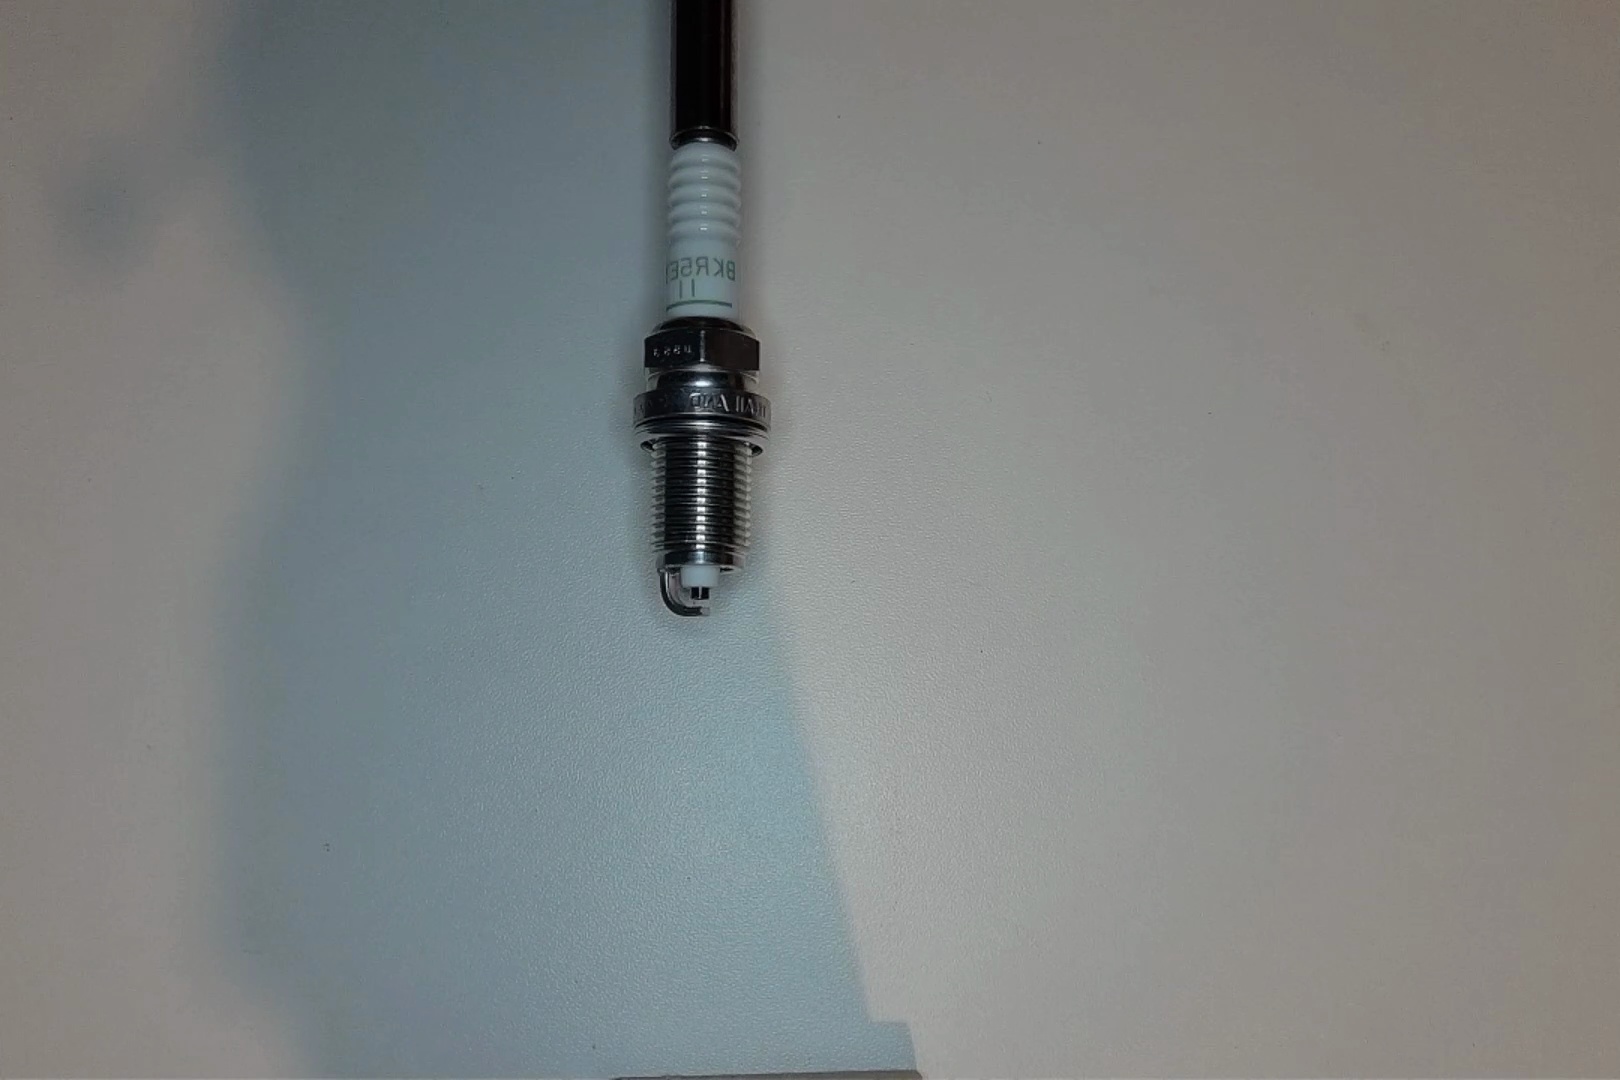
Label: no anomaly